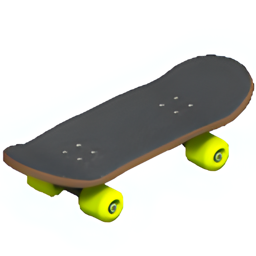
Name: skateboard
Emoji: 🛹
Group: Travel & Places
Sub-group: transport-ground